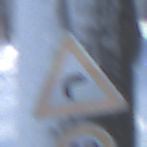
Verkehrszeichen: KurveRechts
Zusatzzeichen unten: Geschwindigkeit80
Umgebung: Outdoor, Nature
Tageszeit: MorningAfternoon
Wetter: Clear
Licht: Natural
Jahreszeit: Winter
Kontrast: LowContrast